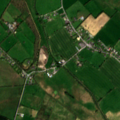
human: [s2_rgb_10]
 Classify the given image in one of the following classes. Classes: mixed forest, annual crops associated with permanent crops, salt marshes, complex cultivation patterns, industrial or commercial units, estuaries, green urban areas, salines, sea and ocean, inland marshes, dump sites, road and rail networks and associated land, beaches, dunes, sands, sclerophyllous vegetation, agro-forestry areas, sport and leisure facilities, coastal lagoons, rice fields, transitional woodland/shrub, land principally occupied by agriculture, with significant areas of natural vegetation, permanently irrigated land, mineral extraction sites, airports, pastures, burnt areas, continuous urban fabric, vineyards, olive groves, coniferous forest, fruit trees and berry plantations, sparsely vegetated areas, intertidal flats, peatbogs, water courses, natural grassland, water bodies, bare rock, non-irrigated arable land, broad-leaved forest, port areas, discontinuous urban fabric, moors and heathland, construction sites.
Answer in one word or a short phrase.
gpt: pastures, coniferous forest